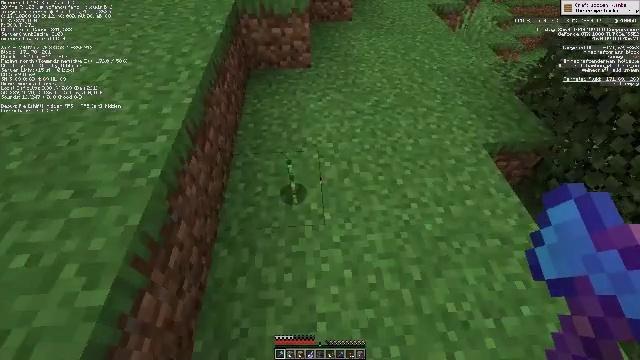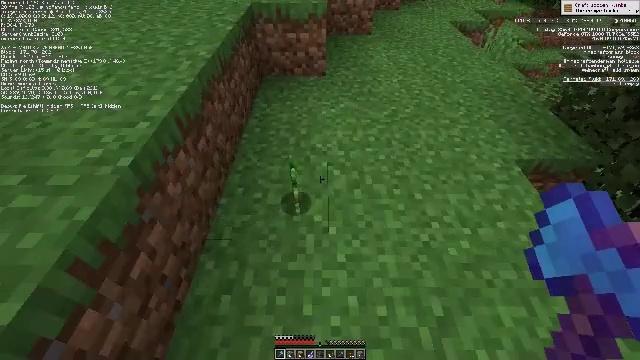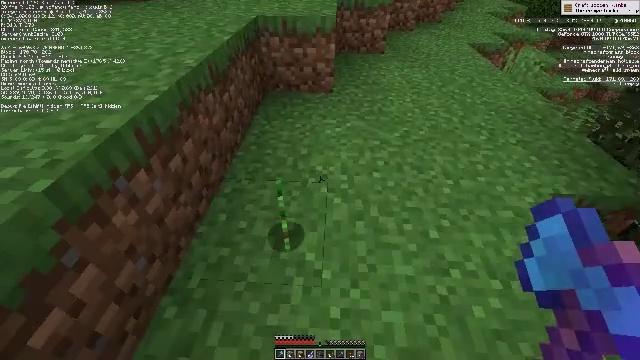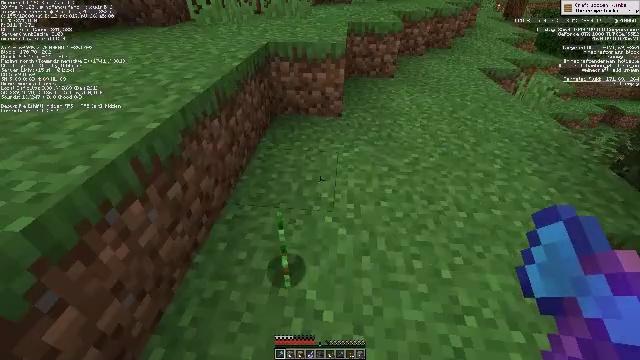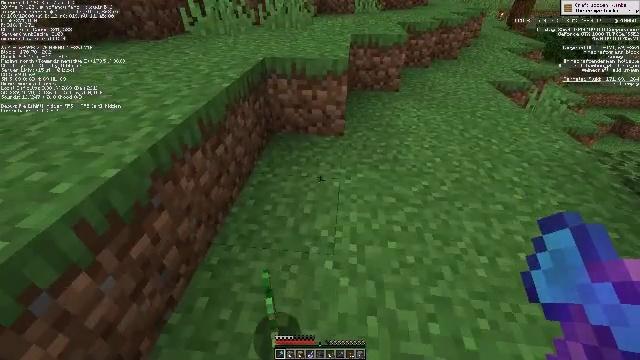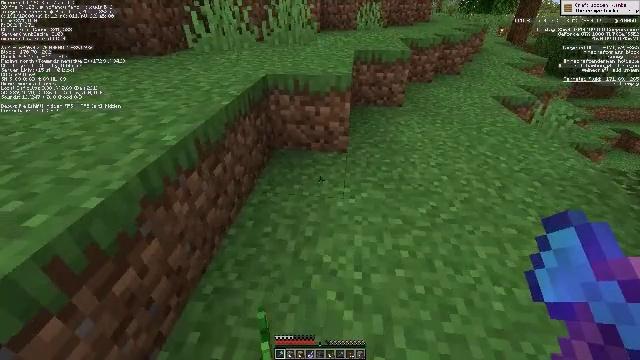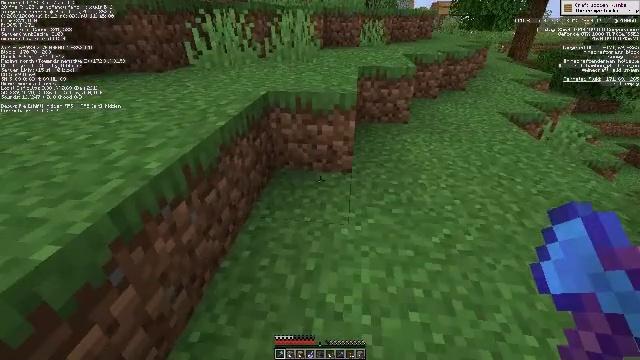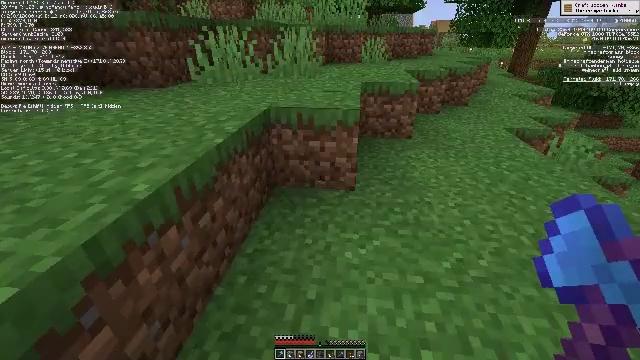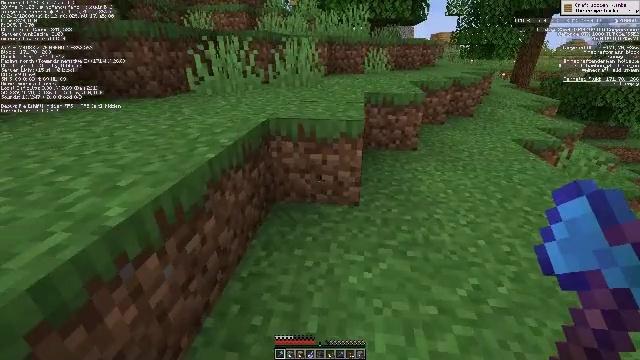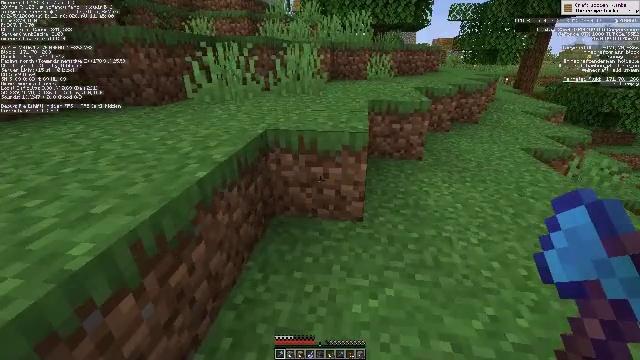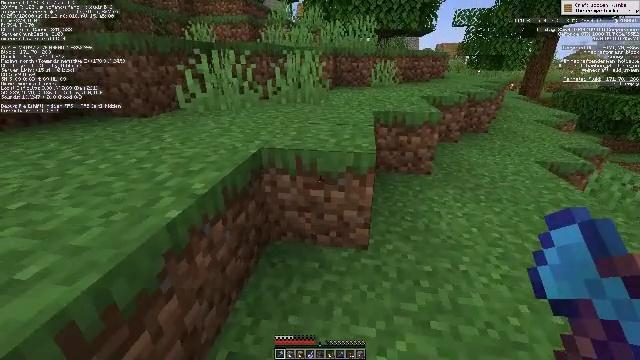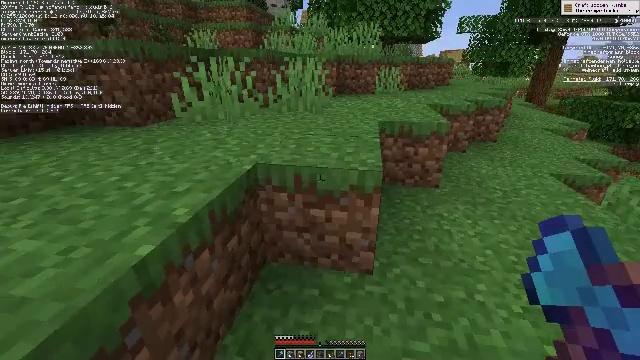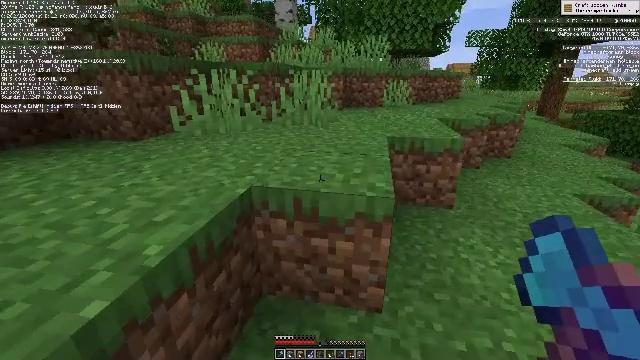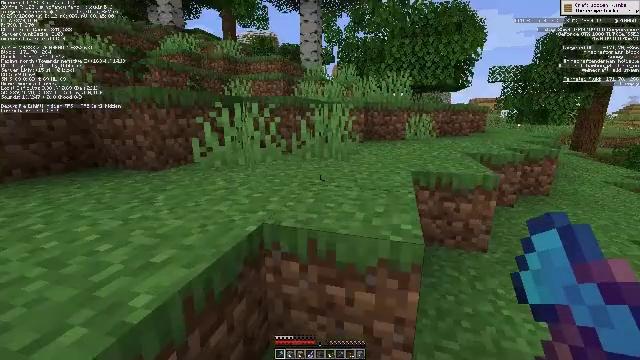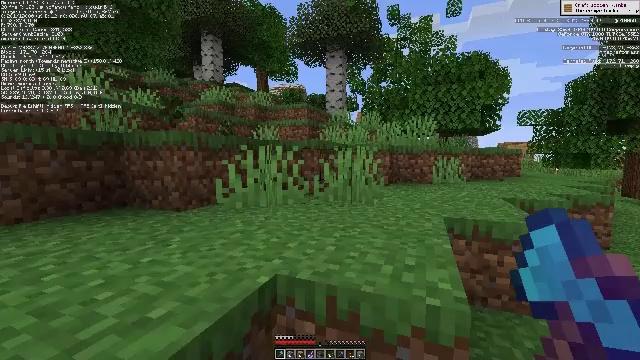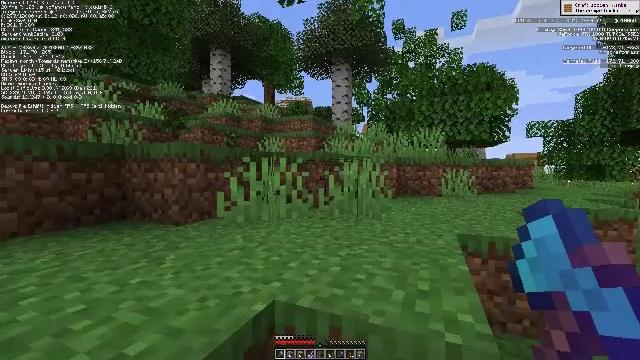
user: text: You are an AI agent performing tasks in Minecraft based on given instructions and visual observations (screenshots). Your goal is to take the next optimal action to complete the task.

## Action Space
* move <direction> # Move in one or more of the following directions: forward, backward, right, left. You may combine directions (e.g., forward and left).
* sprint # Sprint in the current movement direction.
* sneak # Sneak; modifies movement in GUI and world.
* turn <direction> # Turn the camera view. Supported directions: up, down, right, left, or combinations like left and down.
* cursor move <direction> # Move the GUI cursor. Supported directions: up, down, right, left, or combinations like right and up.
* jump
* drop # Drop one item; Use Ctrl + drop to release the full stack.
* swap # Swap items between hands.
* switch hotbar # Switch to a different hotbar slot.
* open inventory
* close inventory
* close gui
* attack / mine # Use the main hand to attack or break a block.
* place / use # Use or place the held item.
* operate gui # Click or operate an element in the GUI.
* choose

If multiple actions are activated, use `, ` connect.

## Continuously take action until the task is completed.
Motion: motion action
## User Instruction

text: Mine oak leaves.
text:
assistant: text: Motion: move forward, turn left and up
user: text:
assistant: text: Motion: move forward, turn left and up
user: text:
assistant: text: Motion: move forward, turn left and up
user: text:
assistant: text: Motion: move forward, turn up
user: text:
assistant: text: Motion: move forward, turn up
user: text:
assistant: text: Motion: move forward, turn up
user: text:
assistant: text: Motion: move forward, turn up
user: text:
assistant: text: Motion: move forward, turn up
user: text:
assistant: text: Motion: move forward, turn up
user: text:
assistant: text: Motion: move forward, turn up
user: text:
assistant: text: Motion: move forward, turn up
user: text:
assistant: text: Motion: move forward, turn left and up
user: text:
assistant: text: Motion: move forward, turn left and up
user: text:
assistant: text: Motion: move forward, turn left and up
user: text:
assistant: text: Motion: move forward, turn left and up, jump
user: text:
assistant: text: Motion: move forward, jump
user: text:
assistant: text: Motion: move forward, jump
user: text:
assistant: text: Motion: move forward, jump
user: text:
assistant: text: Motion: move forward, jump
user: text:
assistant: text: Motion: move forward
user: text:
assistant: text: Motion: move forward
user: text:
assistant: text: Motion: move forward, turn left
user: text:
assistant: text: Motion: move forward, turn left and down
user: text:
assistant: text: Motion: move forward, turn left and down
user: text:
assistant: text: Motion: move forward, turn left
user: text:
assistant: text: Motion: move forward, turn left
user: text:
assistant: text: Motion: move forward, sprint, turn left
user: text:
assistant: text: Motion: move forward, sprint, turn left
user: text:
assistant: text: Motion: move forward, sprint, turn left, jump
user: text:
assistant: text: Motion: move forward, sprint, turn left and down, jump